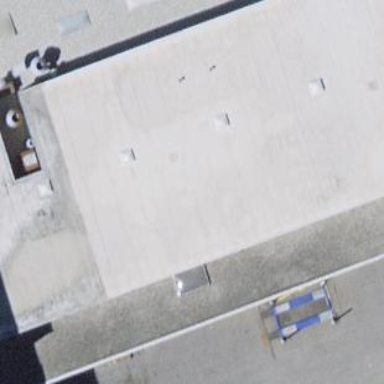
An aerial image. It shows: Car repair shop located in building.